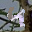
Label: 4